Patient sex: M
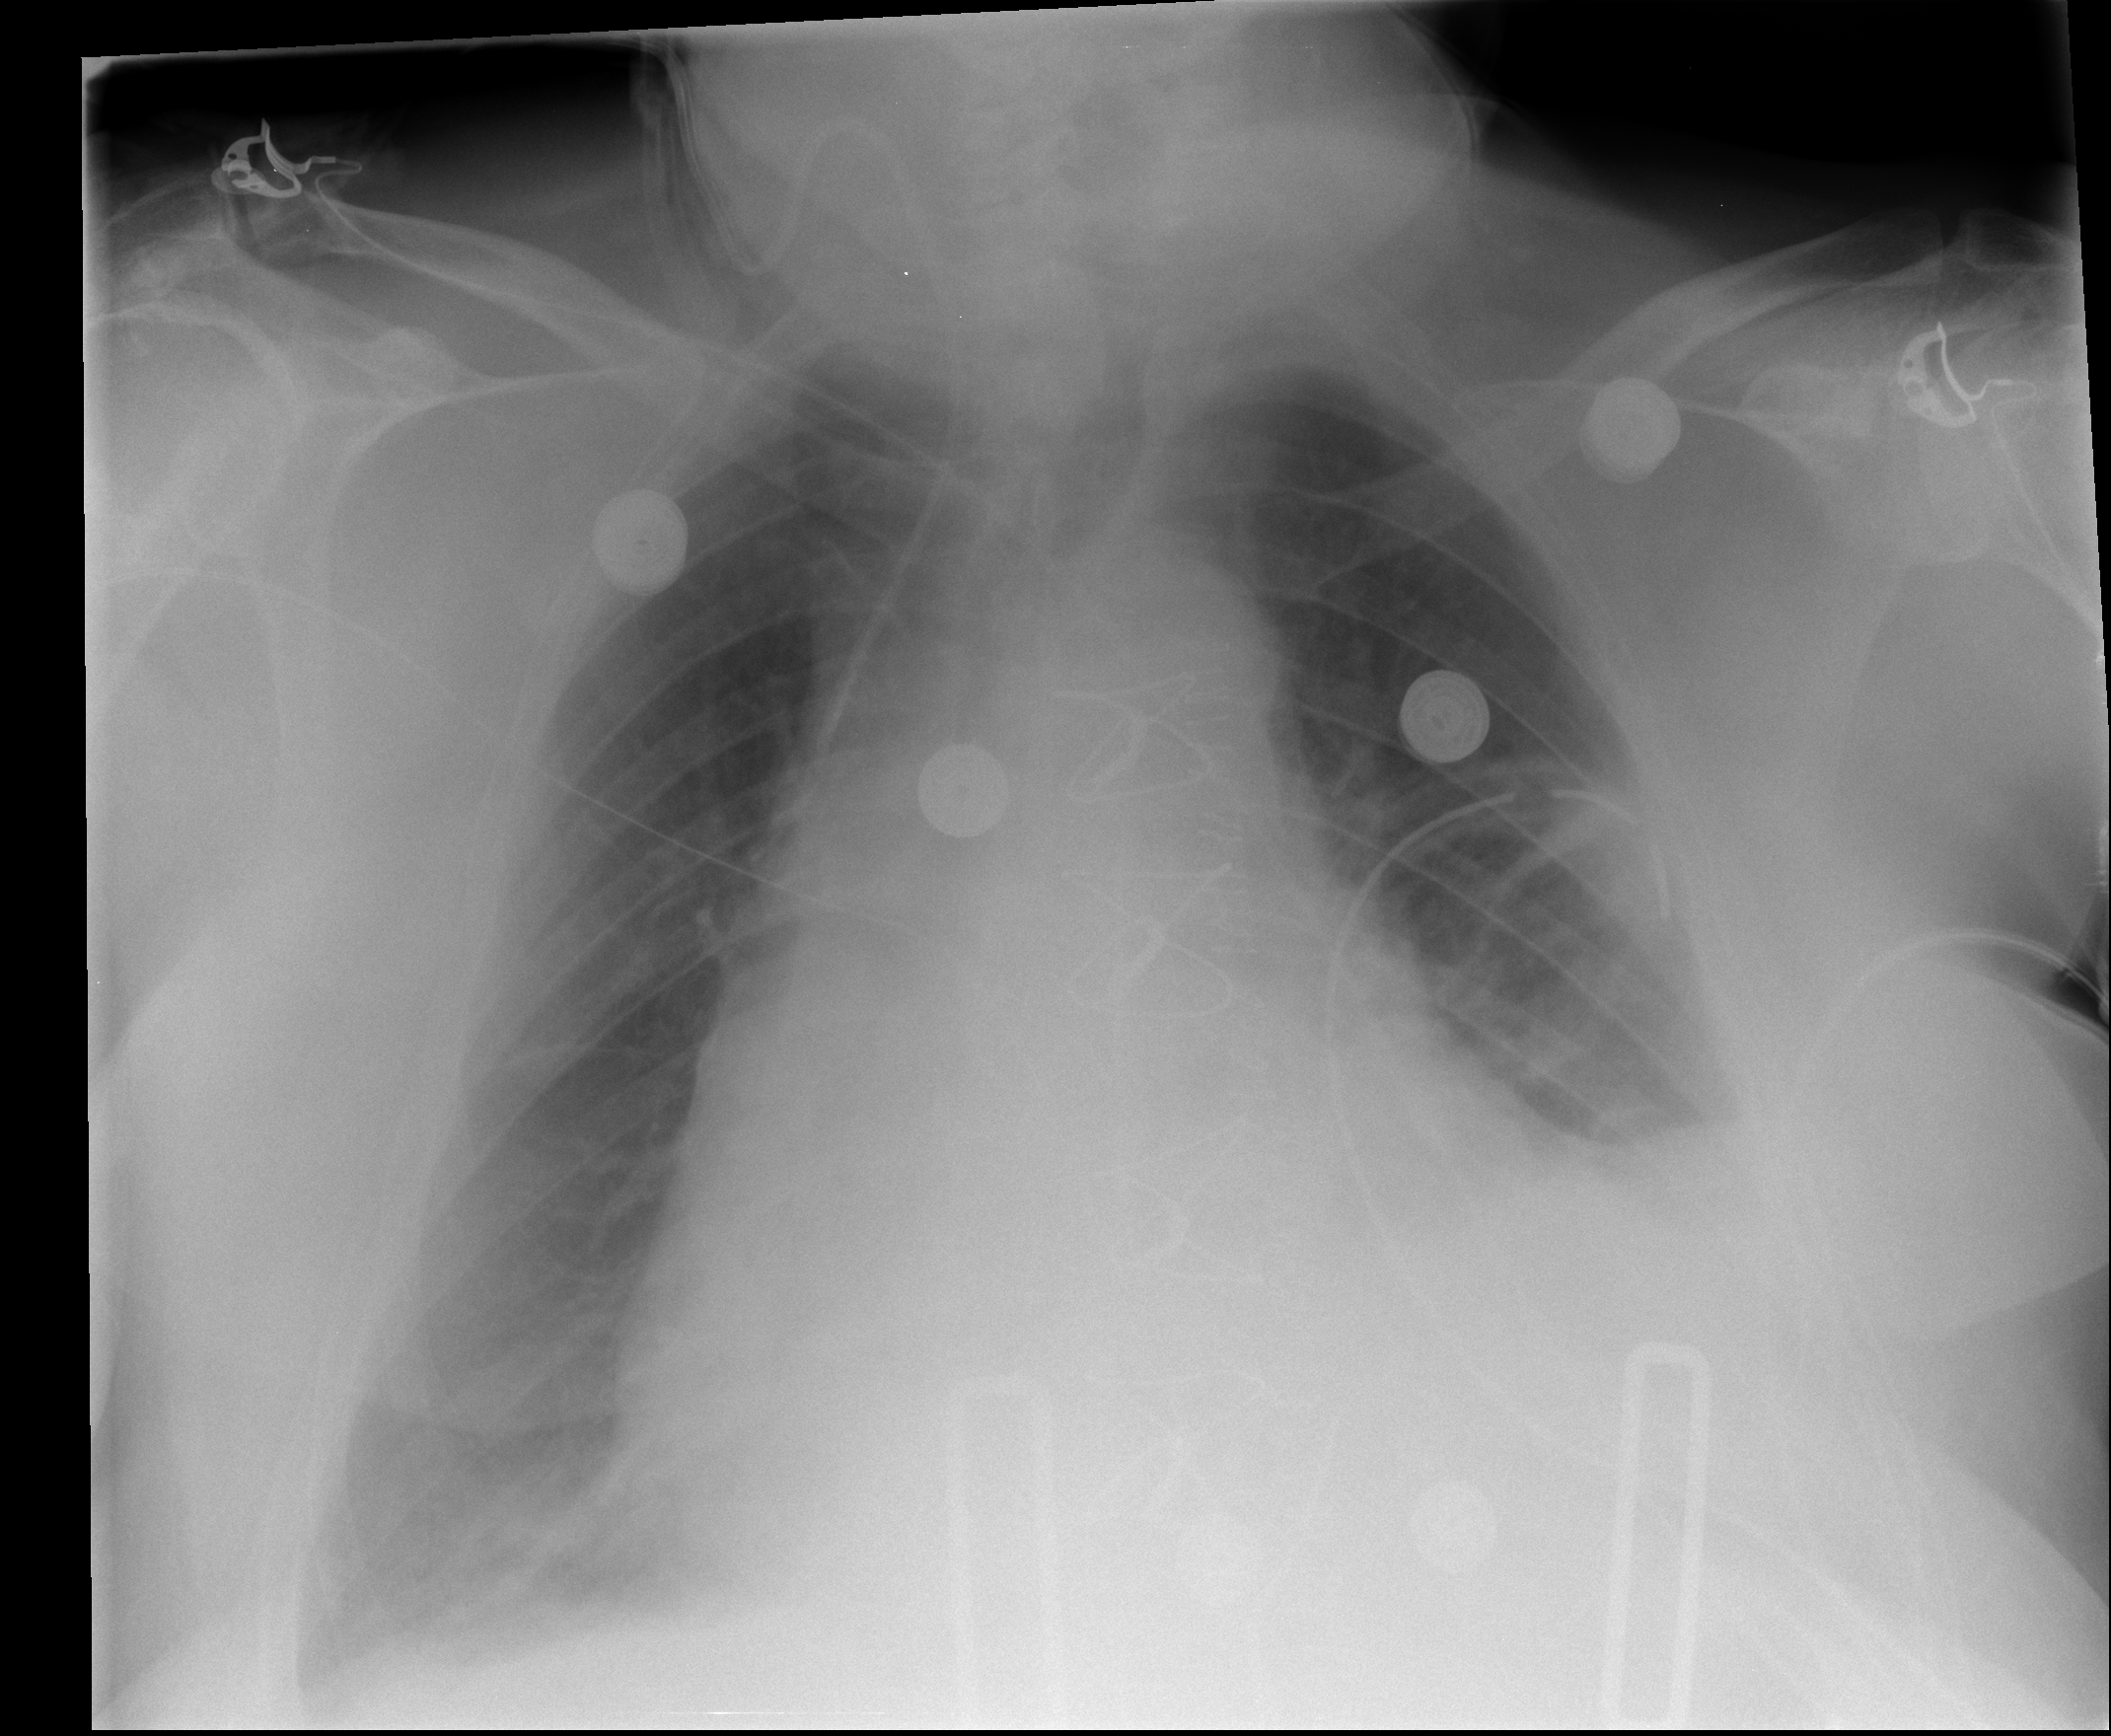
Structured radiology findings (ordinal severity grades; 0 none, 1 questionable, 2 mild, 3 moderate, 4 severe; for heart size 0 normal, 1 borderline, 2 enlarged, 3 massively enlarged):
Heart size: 2
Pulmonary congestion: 1
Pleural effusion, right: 0
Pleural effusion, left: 2
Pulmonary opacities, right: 0
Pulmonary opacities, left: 0
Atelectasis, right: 2
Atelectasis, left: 2